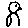
Label: bird